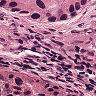
Metastatic tissue present: yes